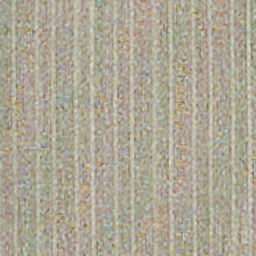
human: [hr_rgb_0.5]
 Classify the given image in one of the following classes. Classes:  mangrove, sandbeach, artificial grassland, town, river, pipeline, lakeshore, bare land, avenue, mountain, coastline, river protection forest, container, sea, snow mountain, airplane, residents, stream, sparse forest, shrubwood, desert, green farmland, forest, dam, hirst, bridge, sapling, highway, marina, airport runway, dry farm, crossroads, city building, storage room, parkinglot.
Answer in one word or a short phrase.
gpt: dry farm